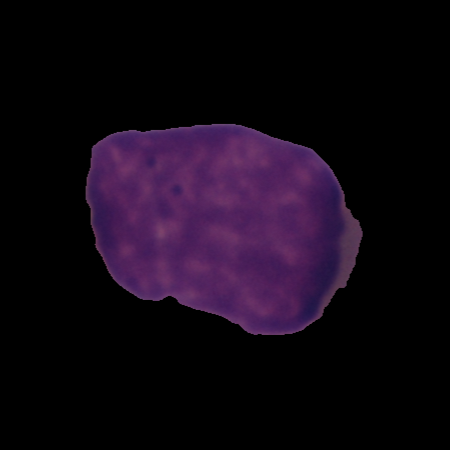
Label: cancer